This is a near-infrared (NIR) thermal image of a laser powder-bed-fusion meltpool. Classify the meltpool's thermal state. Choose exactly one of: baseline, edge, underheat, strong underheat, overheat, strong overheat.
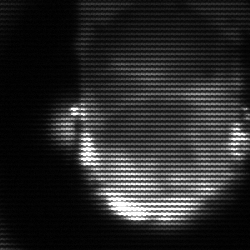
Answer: baseline